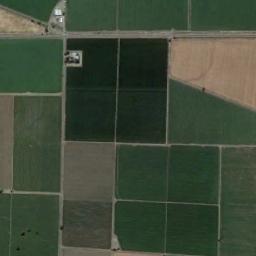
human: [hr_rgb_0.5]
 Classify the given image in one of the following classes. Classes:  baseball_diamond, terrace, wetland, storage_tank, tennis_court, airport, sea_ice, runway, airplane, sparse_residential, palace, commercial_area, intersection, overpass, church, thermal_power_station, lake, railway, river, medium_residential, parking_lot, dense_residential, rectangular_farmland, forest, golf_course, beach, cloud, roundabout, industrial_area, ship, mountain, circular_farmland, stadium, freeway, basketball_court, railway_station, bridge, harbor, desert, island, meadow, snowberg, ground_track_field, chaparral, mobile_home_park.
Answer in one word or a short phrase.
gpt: rectangular_farmland